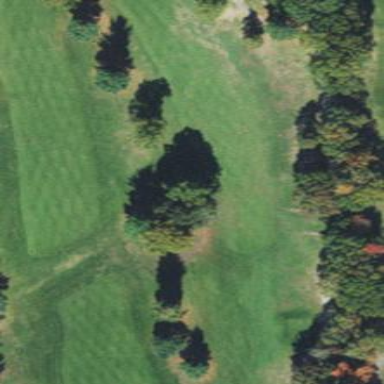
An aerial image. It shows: Golf fairway in the image.